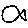
Label: fish